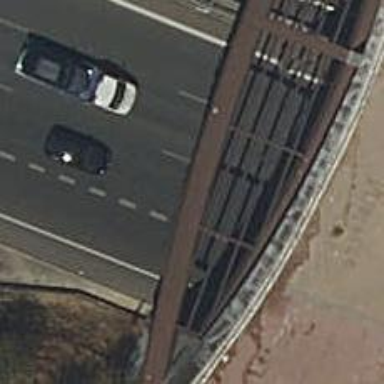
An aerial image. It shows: Asphalt motorway.